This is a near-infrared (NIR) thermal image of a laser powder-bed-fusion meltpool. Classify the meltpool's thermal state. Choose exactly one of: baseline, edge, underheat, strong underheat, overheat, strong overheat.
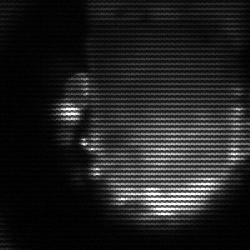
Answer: baseline